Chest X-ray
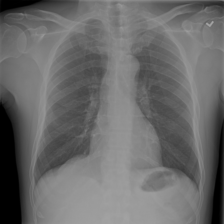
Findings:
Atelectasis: negative
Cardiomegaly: negative
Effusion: negative
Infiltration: negative
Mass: negative
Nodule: negative
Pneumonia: negative
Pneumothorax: negative
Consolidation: negative
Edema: negative
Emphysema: negative
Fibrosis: negative
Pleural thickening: negative
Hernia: negative